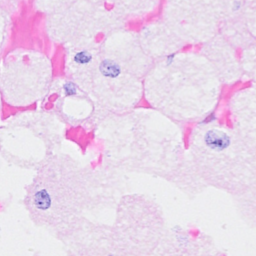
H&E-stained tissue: Breast